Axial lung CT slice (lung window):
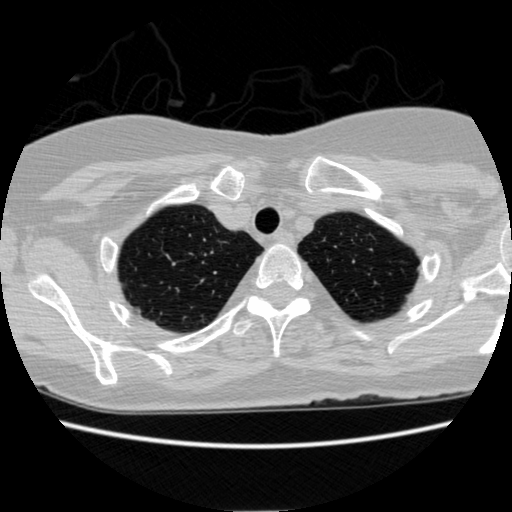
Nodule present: no